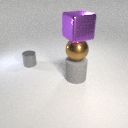
large purple metal cube above large gray rubber cylinder